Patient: sex M, age 32
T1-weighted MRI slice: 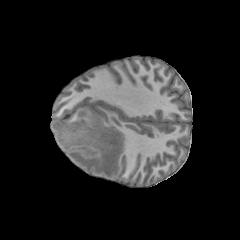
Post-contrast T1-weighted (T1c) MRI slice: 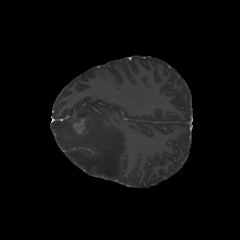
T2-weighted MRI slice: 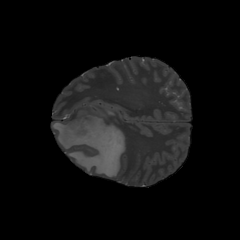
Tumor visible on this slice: yes
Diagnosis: Glioblastoma, IDH-wildtype
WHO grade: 4